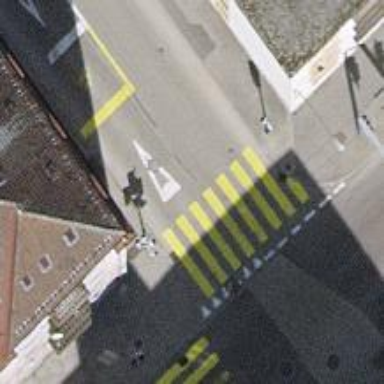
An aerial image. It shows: Road with traffic signals.